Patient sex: M
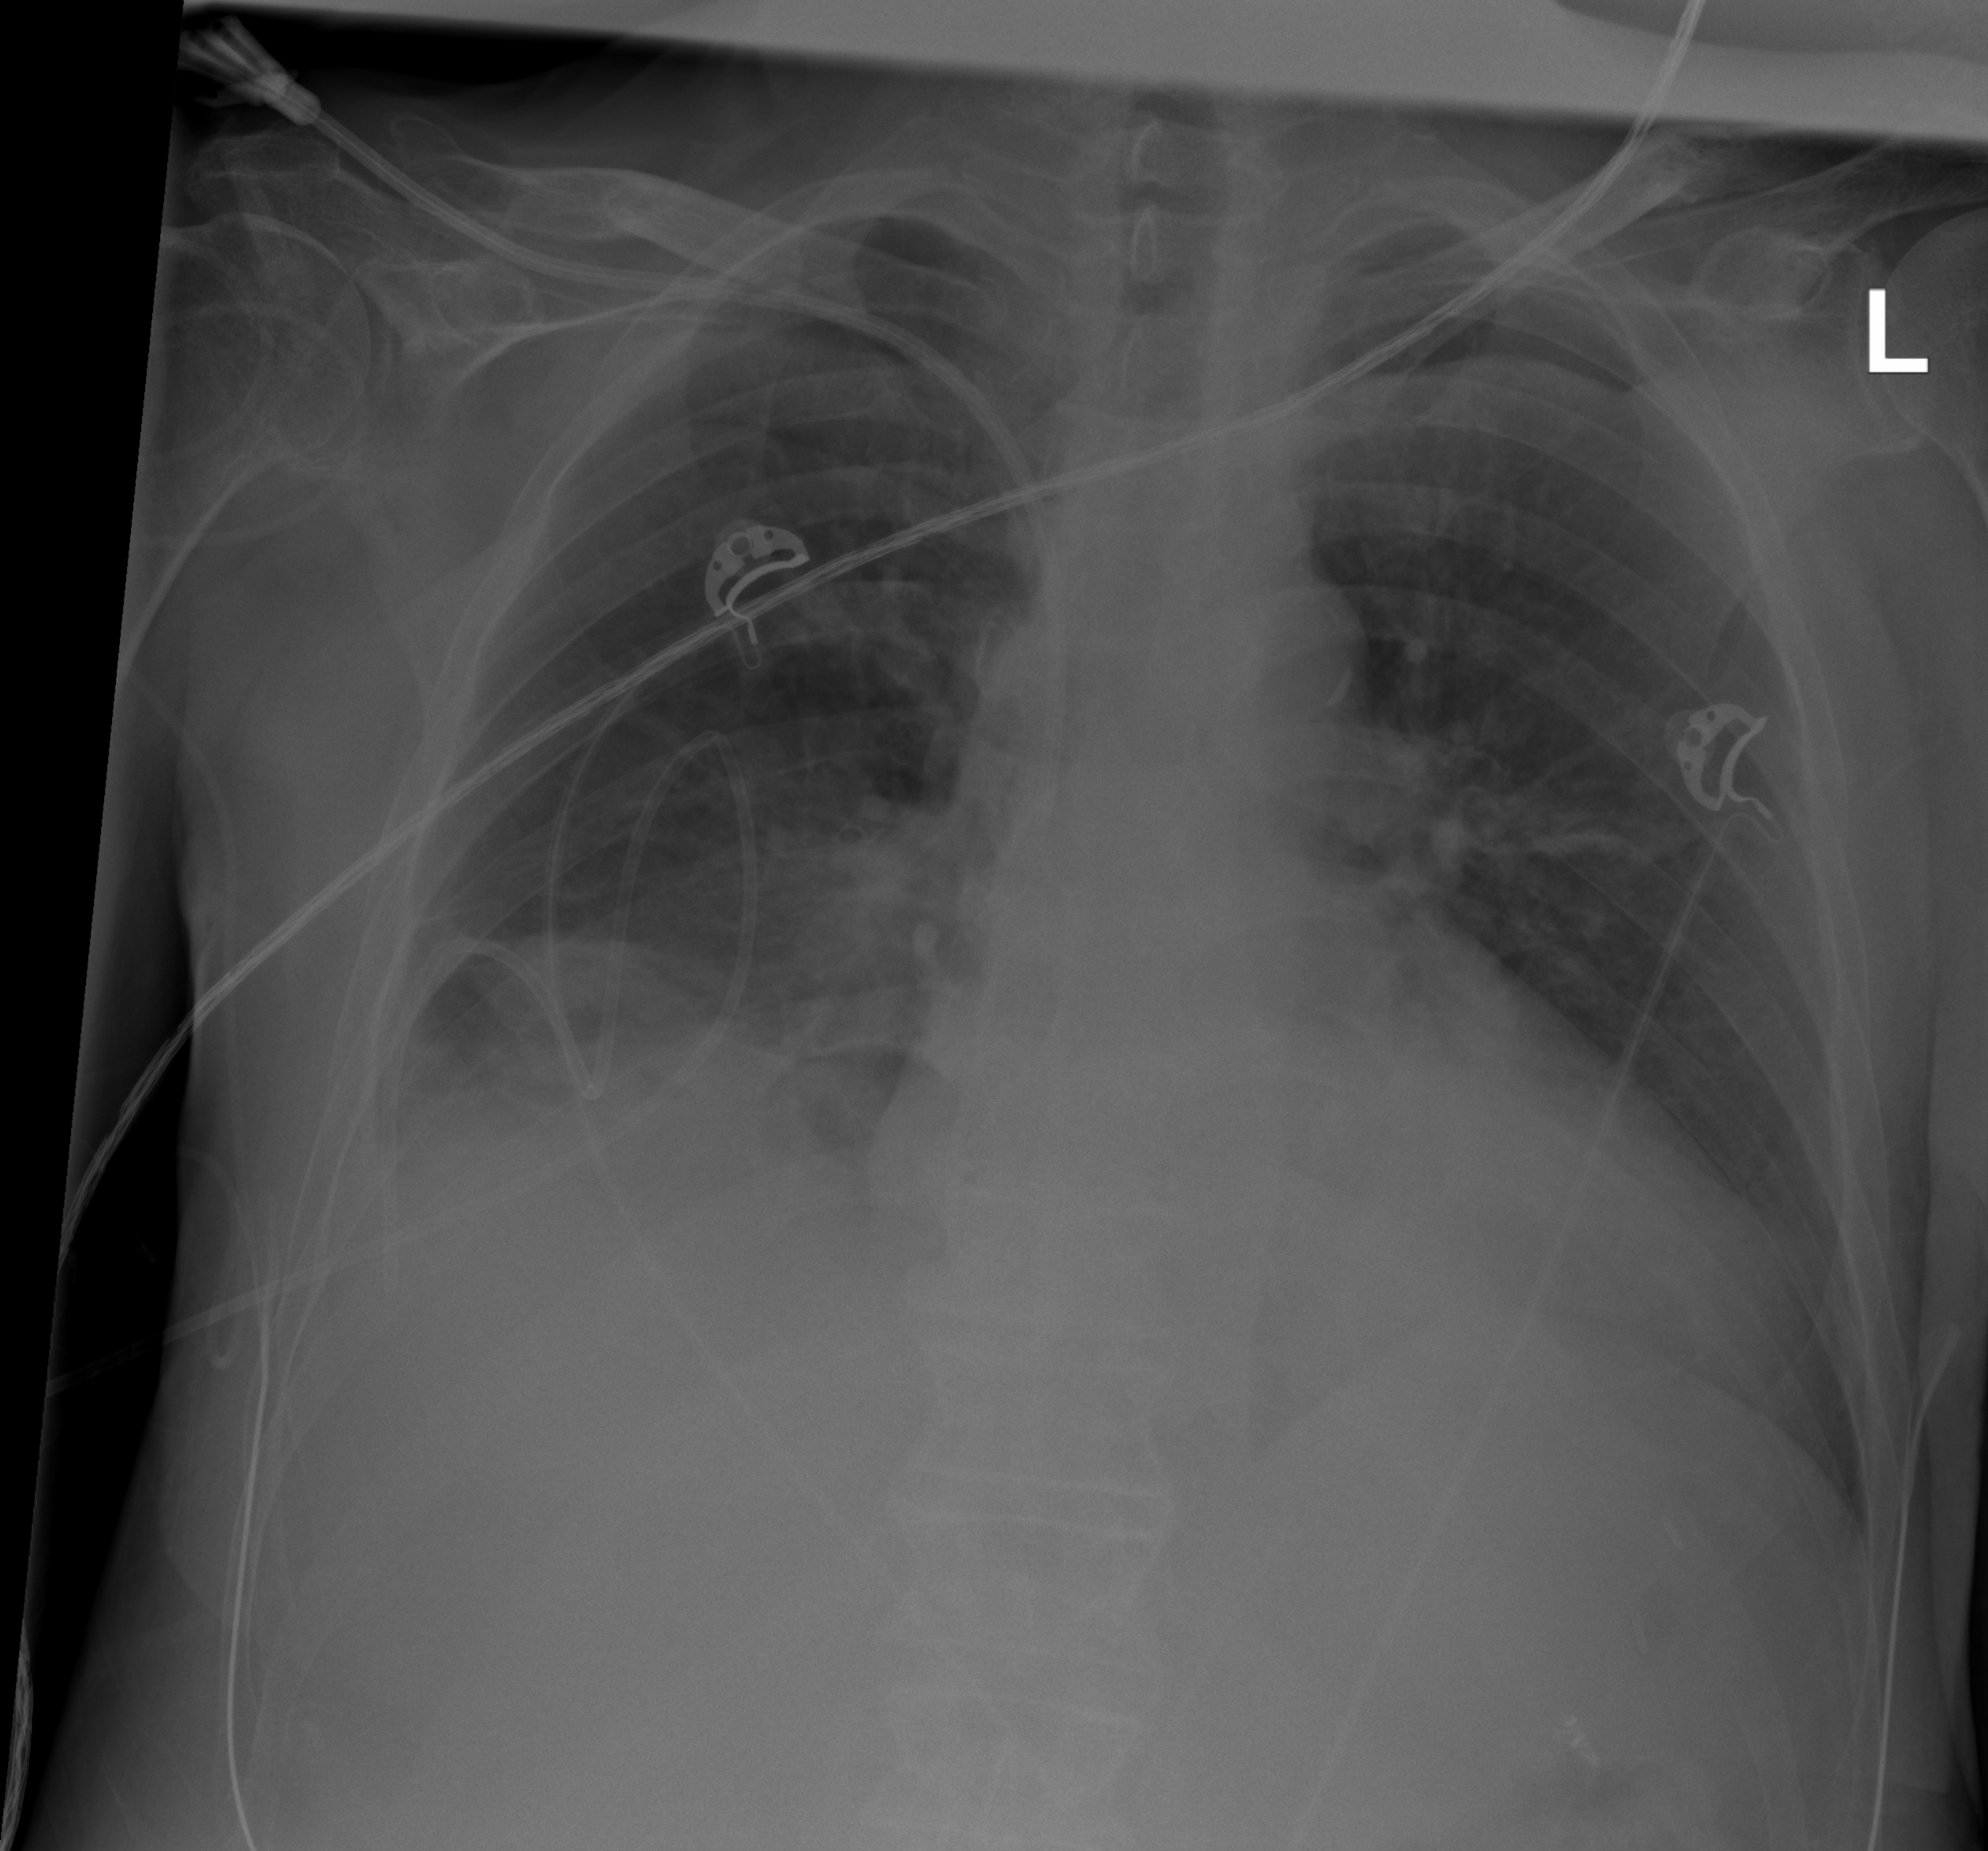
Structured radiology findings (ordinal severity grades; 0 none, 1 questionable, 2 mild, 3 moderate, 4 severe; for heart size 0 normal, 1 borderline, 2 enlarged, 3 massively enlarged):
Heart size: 1
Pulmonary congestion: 0
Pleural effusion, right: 2
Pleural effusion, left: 0
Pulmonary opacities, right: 2
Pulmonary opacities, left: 2
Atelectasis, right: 2
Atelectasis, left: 2